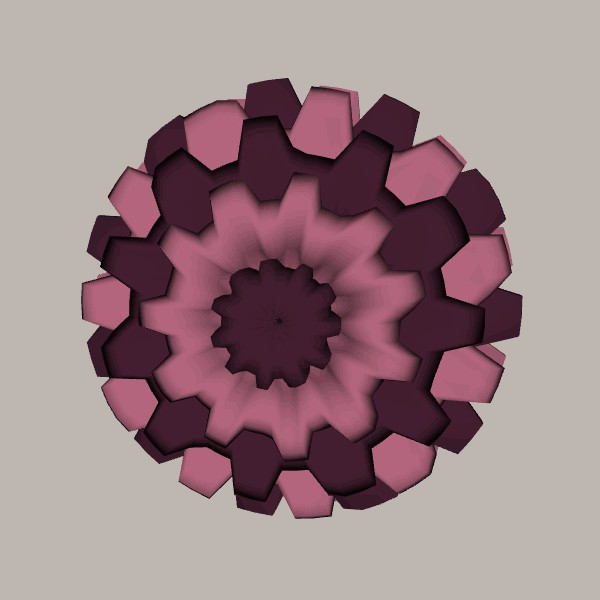
Background: light